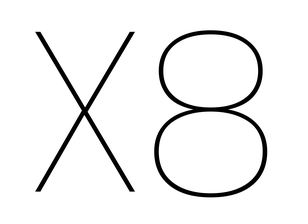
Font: Poppins-Thin